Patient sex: M
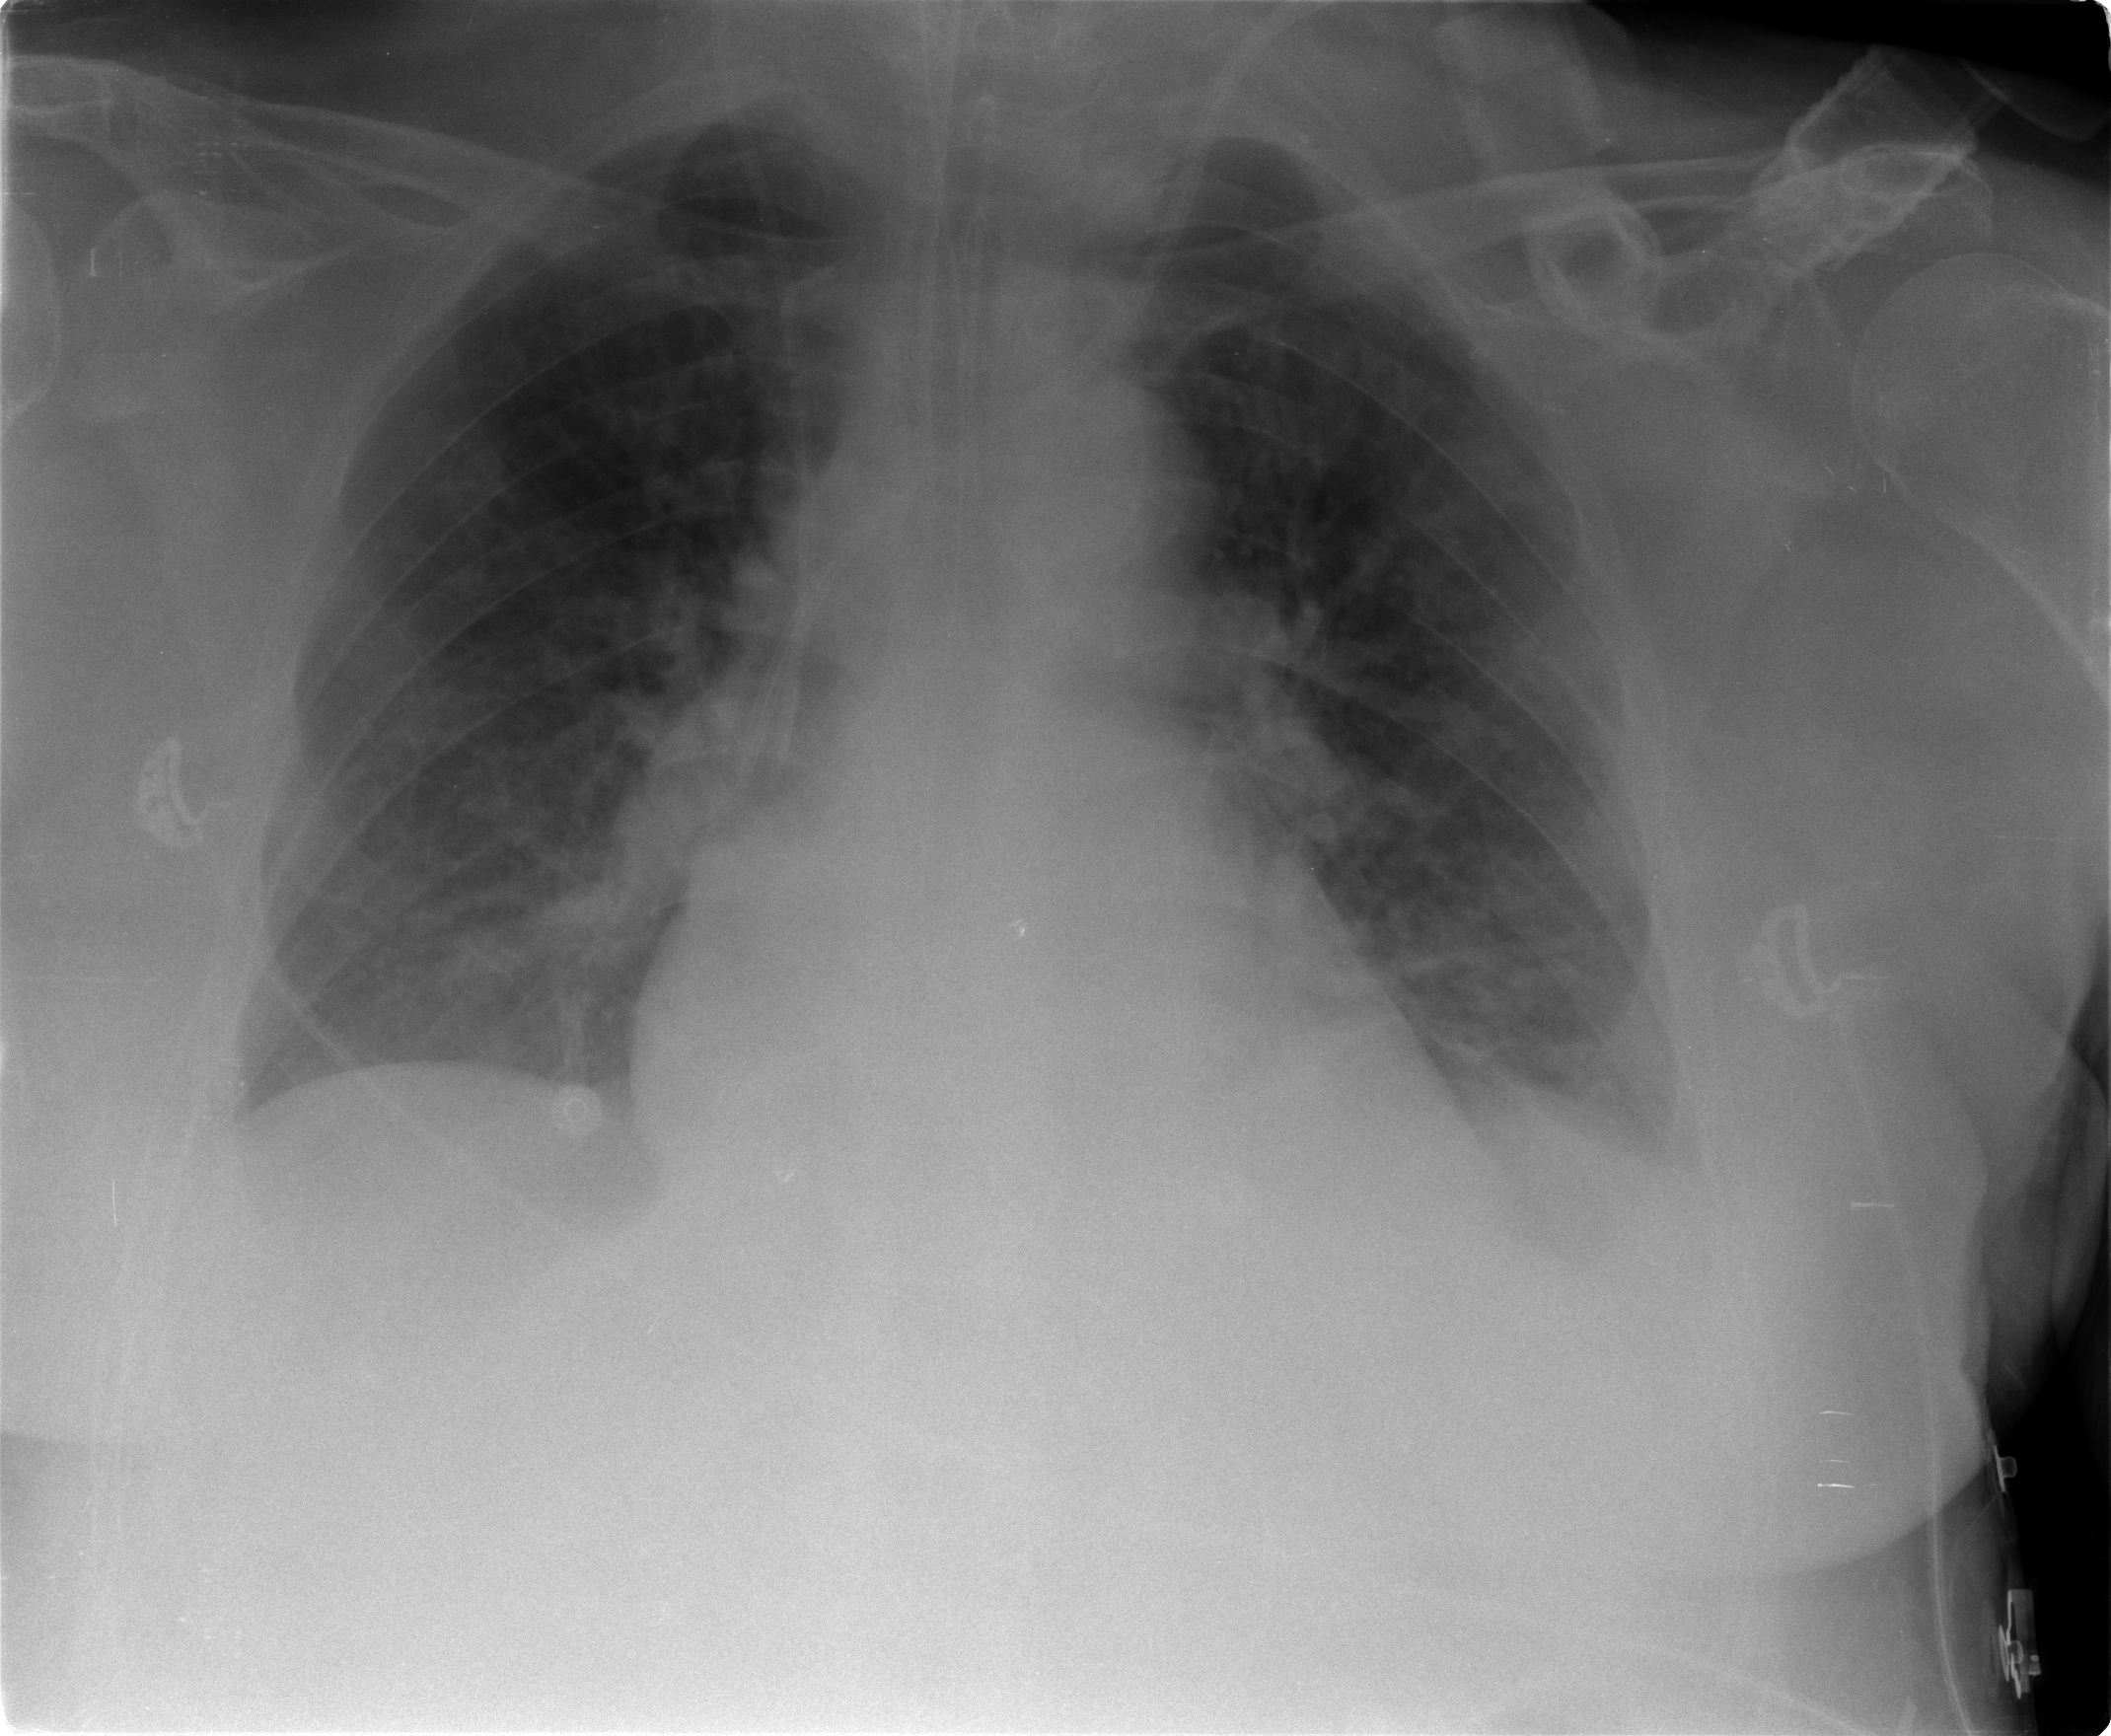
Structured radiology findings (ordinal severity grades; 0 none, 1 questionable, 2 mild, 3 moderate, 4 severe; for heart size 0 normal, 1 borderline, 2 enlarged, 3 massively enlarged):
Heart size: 1
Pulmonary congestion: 1
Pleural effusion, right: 1
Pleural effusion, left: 2
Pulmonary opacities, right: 1
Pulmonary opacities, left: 0
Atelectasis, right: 2
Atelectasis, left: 2